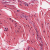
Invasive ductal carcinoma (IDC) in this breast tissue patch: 0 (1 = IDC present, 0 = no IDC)